Question: I have three check boxes in my live wallpaper's settings that I need to figure out how to make them work, I want for example checkbox1 to execute code1, checkbox2 to execute code 2 and the last checkbox to execute code3:
code1:
'''
private void incrementCounter() {
if (mImagesArrayIndex >= mImagesArray.length-10) {
mImagesArrayIndex = mImagesArray.length-10;}
if (mImagesArrayIndex <10) {
mImagesArrayIndex = 10;
'''
code2:
'''
private void incrementCounter() {
if (mImagesArrayIndex >= mImagesArray.length-20) {
mImagesArrayIndex = 0;}
if (mImagesArrayIndex <0) {
mImagesArrayIndex = mImagesArray.length-20;
}
}
'''
code3:
'''
mImagesArrayIndex++;
'''
code3 (goes into code1 and code2), codes1,2,3 are all in CustomWallpaper.java That's all, I have already set my settings layout and it looks like this:

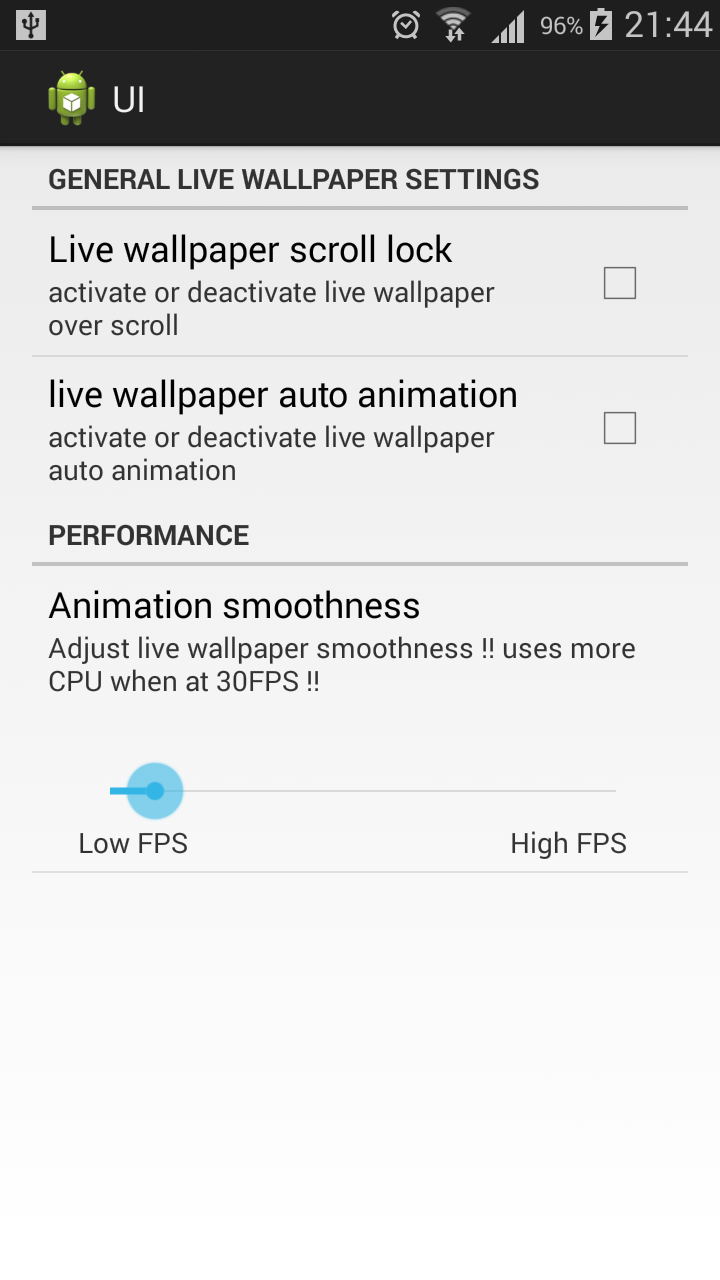
Answer: solution:
'''
public void run() {
SharedPreferences myPref = PreferenceManager.getDefaultSharedPreferences( CustomWallpaper.this);
try {
while (true) {
drawFrame();
if (myPref.getBoolean("lwp_o_scroll_lock_key",true))
incrementCounter1();
else
incrementCounter2();
if (myPref.getBoolean("lwp_auto_animation_key",true))
mImagesArrayIndex++;
else
//
// if (myPref.getBoolean("lwp_auto_animation_key",true))
//incrementCounter2();
Thread.sleep(SeekBarPreference.mCurrentValue);
}
} catch (Exception e) {
//
}
}
'''